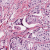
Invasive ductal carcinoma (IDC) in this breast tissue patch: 1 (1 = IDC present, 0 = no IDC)